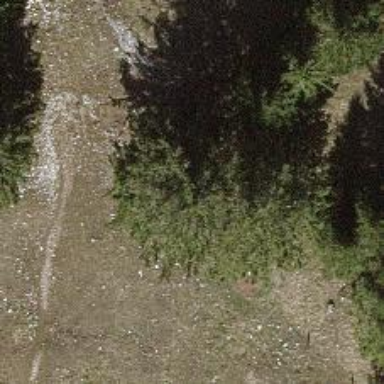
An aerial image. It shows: Evergreen needle-leaved tree.